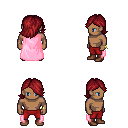
a pixel art fantasy rpg character, male body template, human, dark skin, pink cape, red pants, brunette swoop hairstyle, bracelets, brown shoes, four views (front, back, left, right), 2x2 character sprite sheet, small pixel art, hard edges, no anti-aliasing